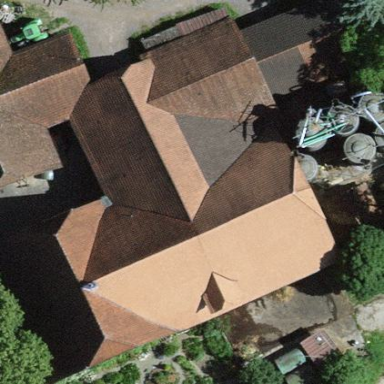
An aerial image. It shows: Farm building.